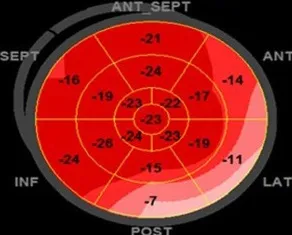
left ventricular longitudinal strain (LV GLS -19.3%) with mild alteration in the anterolateral segments.
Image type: chart (chart)